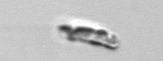
Label: Guinardia_striata